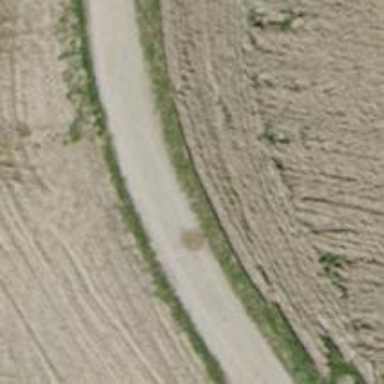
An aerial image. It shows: Track with grade 2 fine gravel surface suitable for agricultural vehicles.